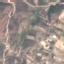
Land use / land cover class: PermanentCrop